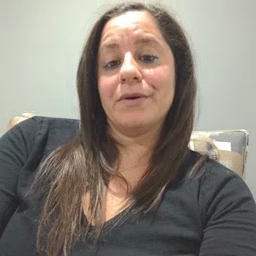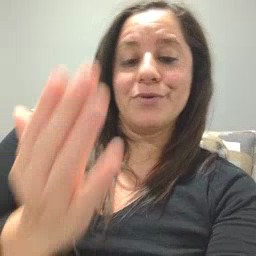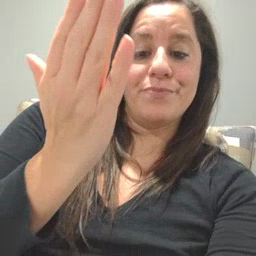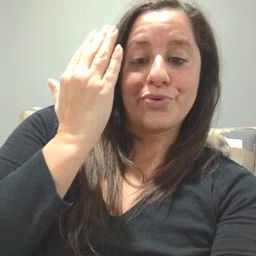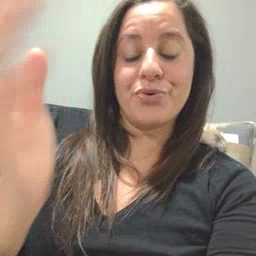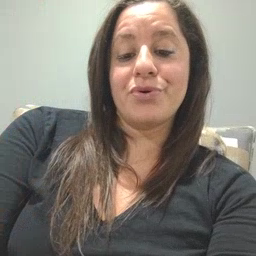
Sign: morning